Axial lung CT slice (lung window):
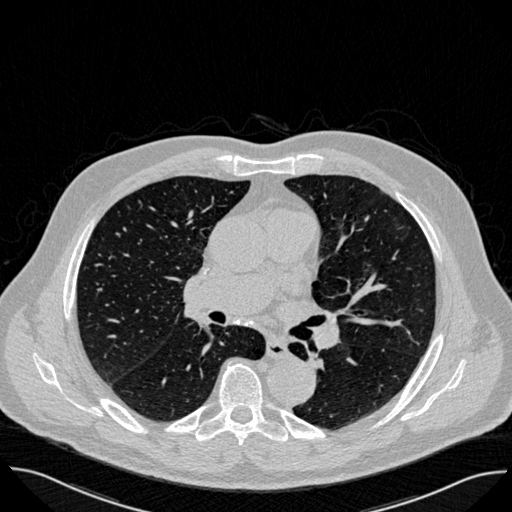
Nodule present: no